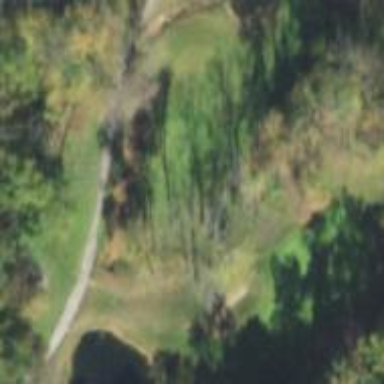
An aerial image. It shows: Grassy area used as golf tee and fairway.